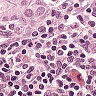
Metastatic tissue present: yes